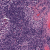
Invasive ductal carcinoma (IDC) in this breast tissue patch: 0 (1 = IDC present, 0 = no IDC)